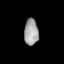
Tissue: lung
Cell type: Others
Senescence score: 0.1286
Nuclear area (px): 363
Mean DAPI intensity: 163.466